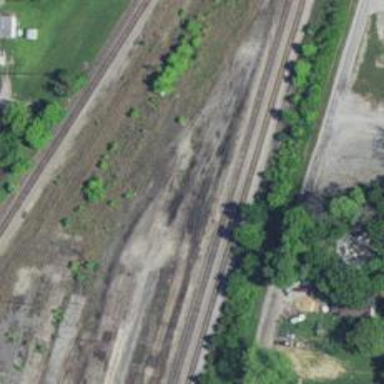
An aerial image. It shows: Abandoned railway yard.